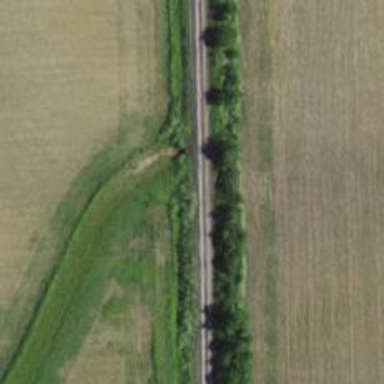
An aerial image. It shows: Railway track.